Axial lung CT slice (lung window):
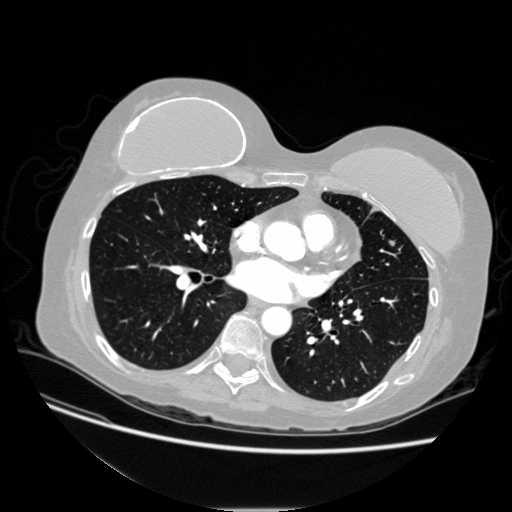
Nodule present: yes
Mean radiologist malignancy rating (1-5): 3